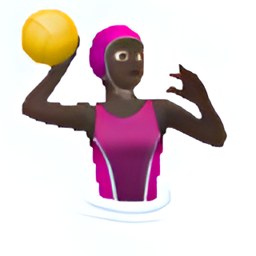
Name: woman playing water polo type 6
Emoji: 🤽🏿‍♀️
Group: People & Body
Sub-group: person-sport